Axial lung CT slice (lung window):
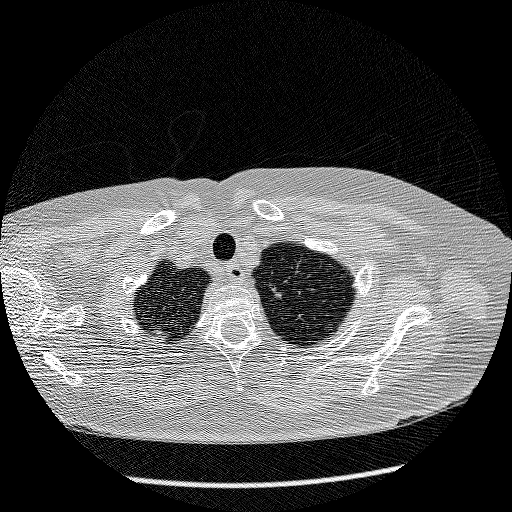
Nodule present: yes
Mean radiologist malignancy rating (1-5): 2.75